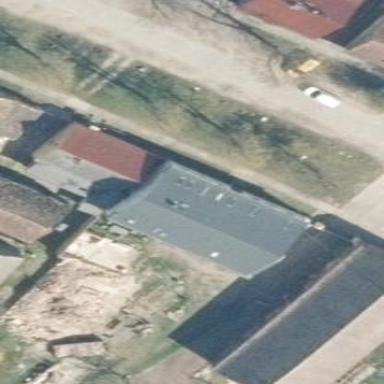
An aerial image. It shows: Simple and straightforward house.